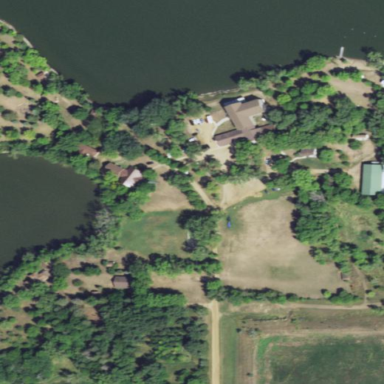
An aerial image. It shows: Summer camp set on leisure land.